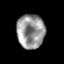
Tissue: prostate
Cell type: Epithelial cells
Senescence score: 0.2865
Nuclear area (px): 930
Mean DAPI intensity: 150.643